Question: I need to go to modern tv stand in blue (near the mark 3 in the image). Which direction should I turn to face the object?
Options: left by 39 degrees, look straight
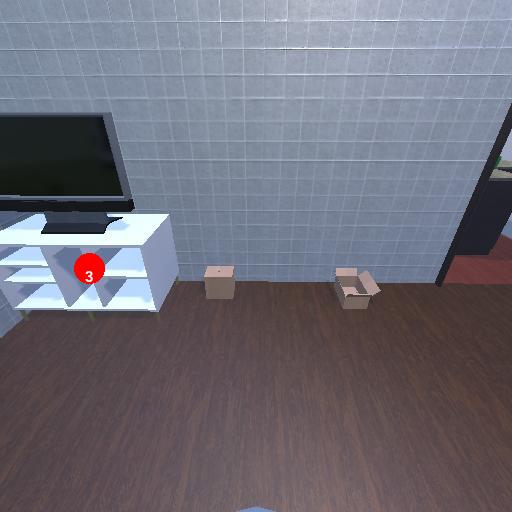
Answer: left by 39 degrees